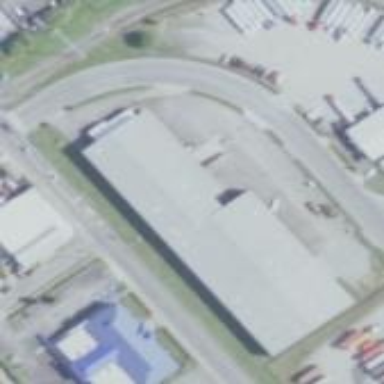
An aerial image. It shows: Warehouse building.